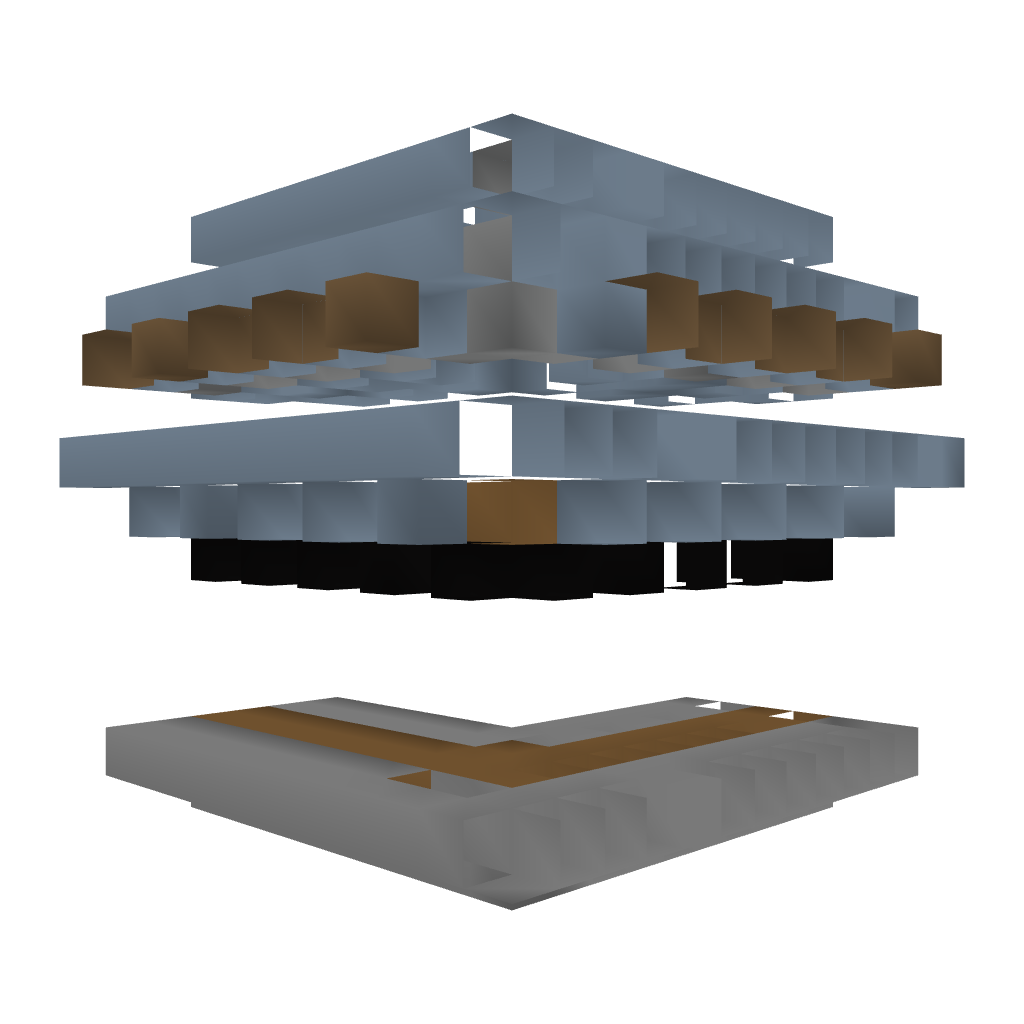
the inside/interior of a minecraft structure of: Castle Module - Corner